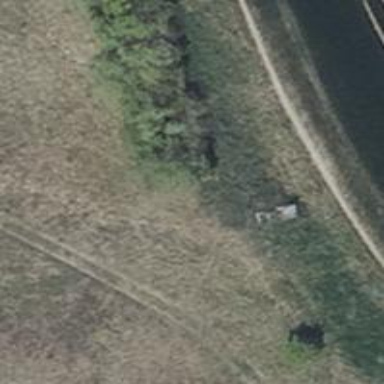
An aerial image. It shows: Hunting stand.